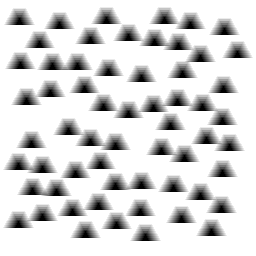
Squares: 0
Triangles: 60
Stars: 0
Total shapes: 60